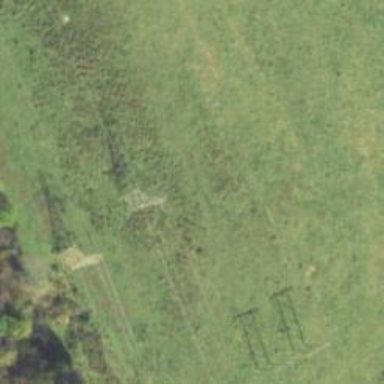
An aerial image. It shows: Lattice structure tower used for power distribution.